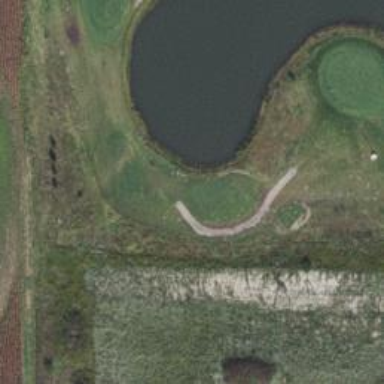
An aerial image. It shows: Path for both road and golf.